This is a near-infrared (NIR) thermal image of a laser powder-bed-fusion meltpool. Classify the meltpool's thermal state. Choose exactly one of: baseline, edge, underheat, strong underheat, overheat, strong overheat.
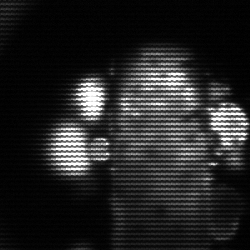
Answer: strong underheat